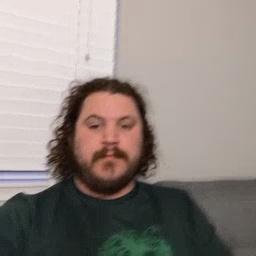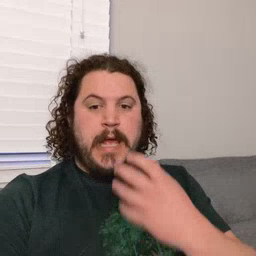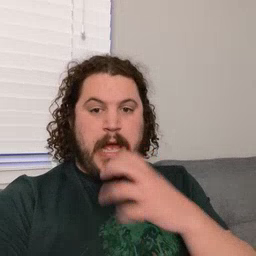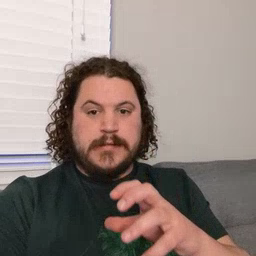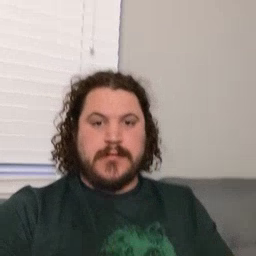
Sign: hot